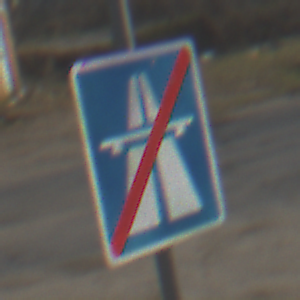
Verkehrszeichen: EndeAutbahn
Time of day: MorningAfternoon
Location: Outdoor (Suburban)
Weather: PartlyCloudy
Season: NotSpecified
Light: Natural